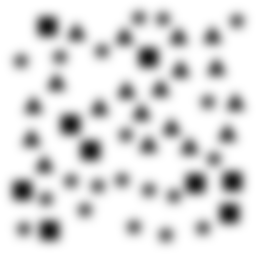
Squares: 9
Triangles: 19
Stars: 20
Total shapes: 48